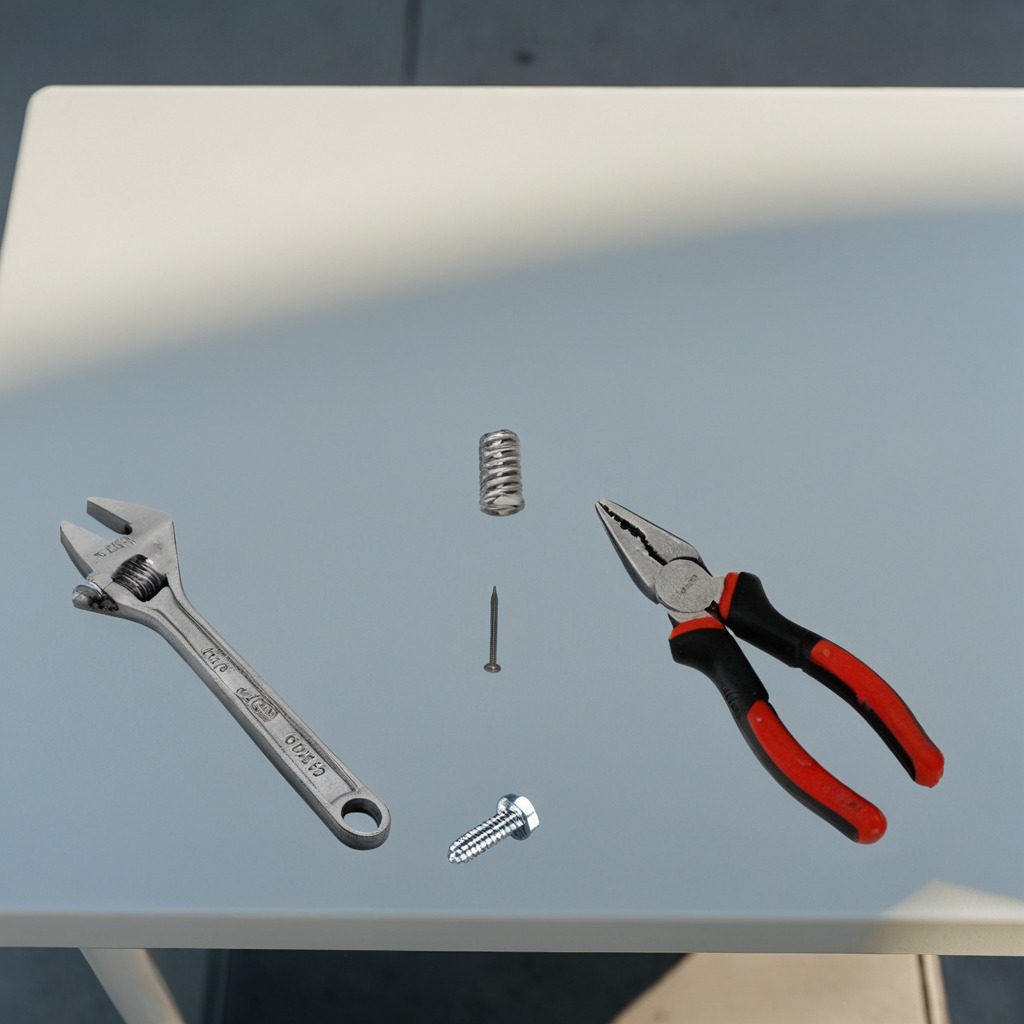
A metal machine screw, an iron nail, pliers, a coiled metal spring, and a wrench are lying on the textured surface.